Aerial crown-view tile of a tropical tree (Barro Colorado Island, Panama), acquired 20250915:
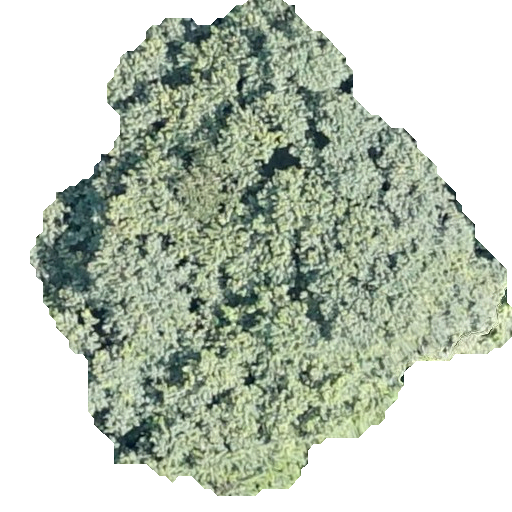
Species: Luehea seemannii
GBIF accepted scientific name: Luehea seemannii
Crown area: 217.269 m²